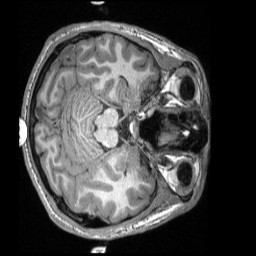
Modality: T1w
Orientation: axial
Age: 33
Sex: male